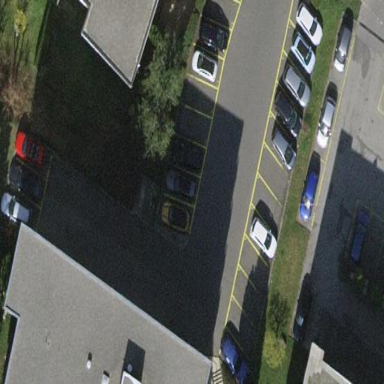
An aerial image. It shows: Parking area with surface.